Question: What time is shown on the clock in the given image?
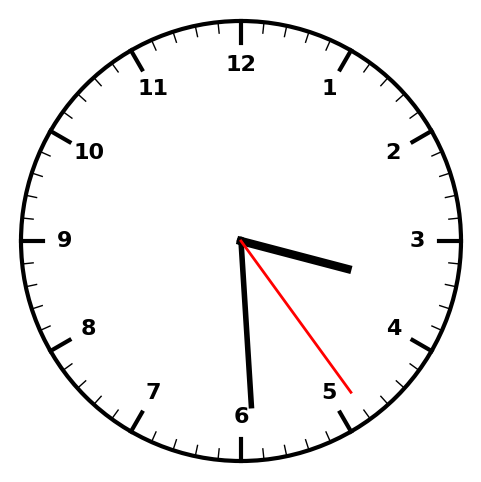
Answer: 03:29:24